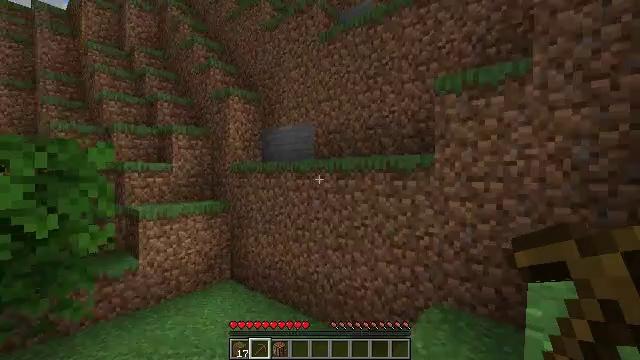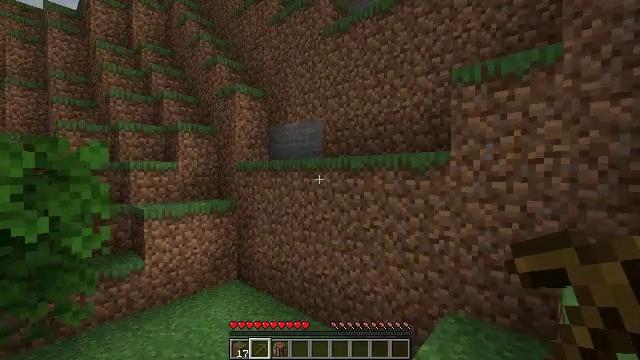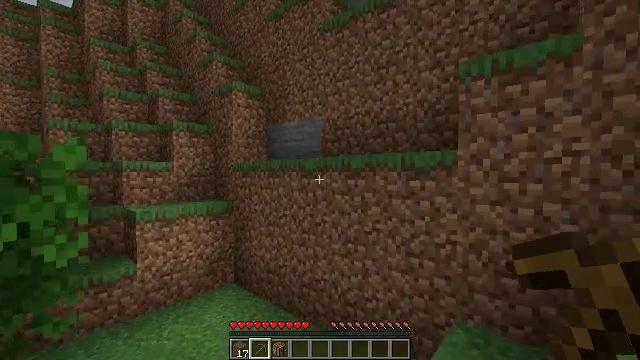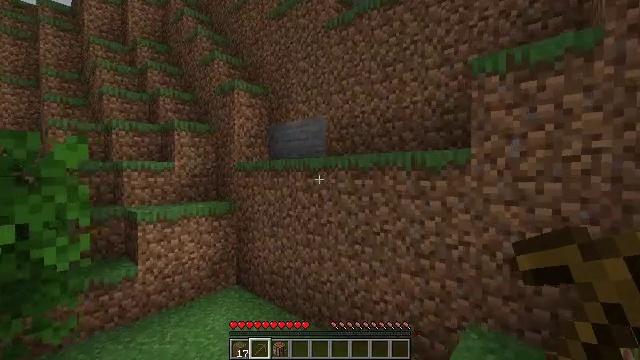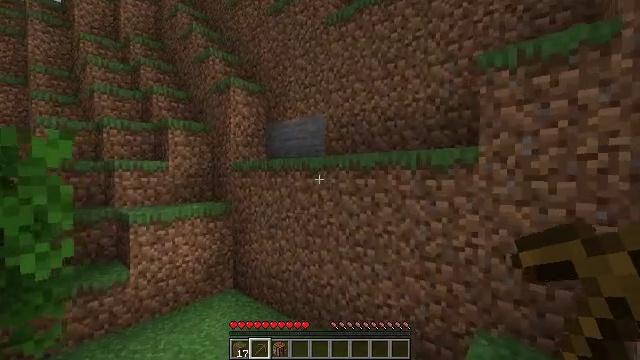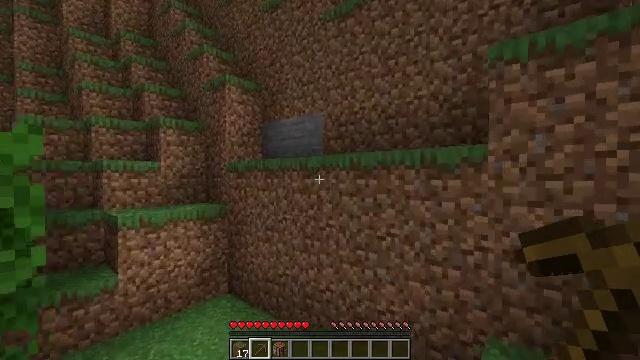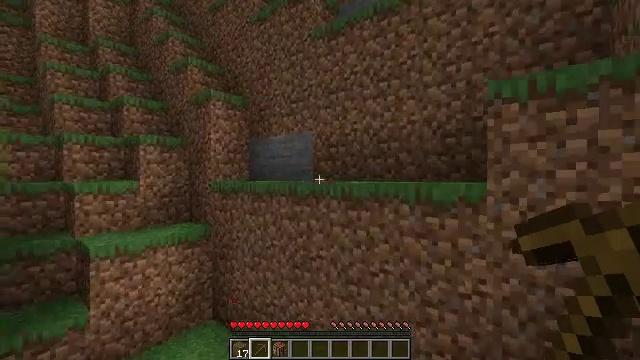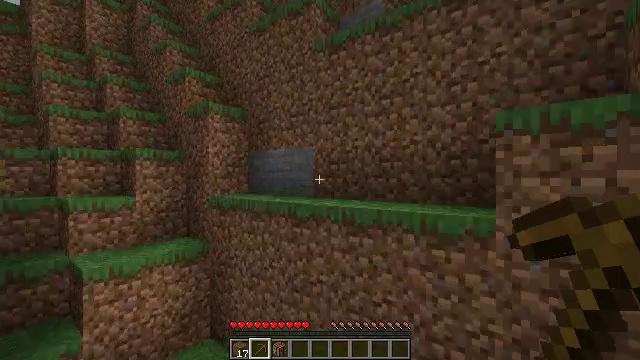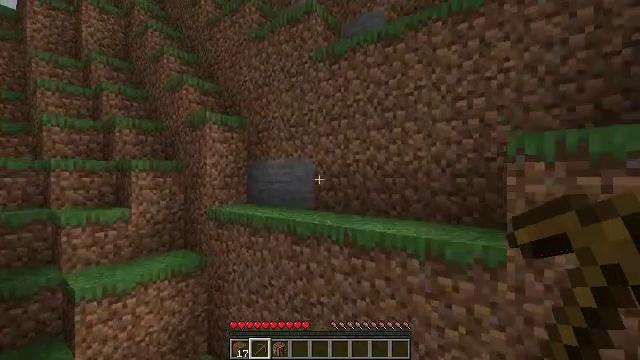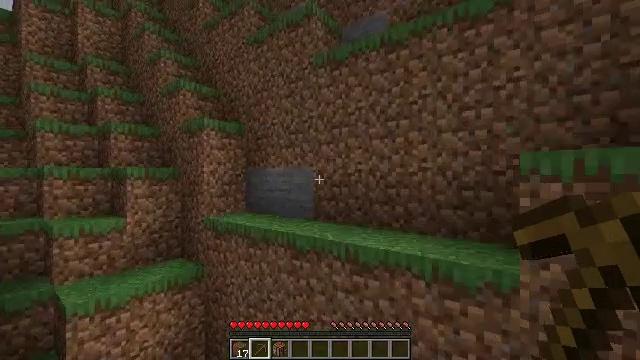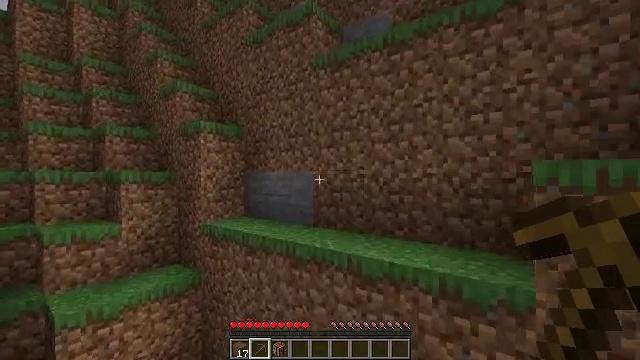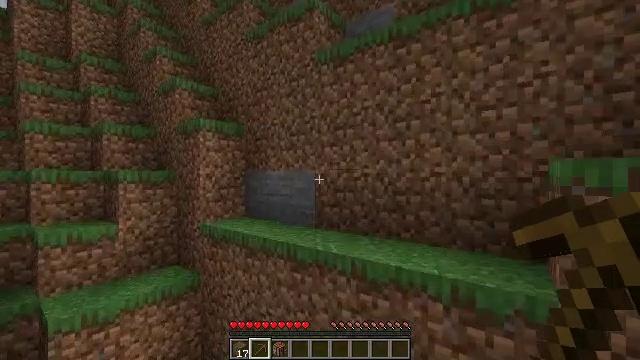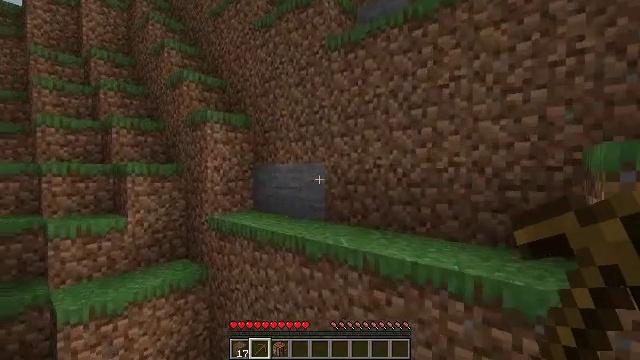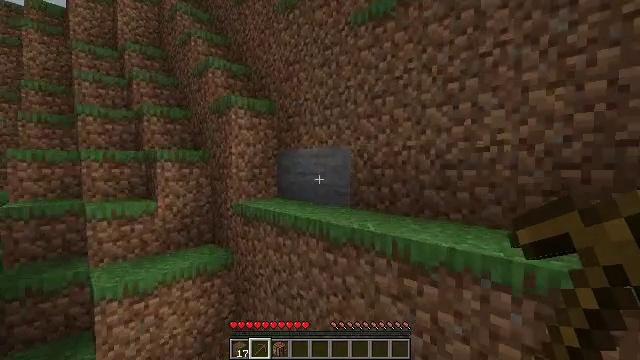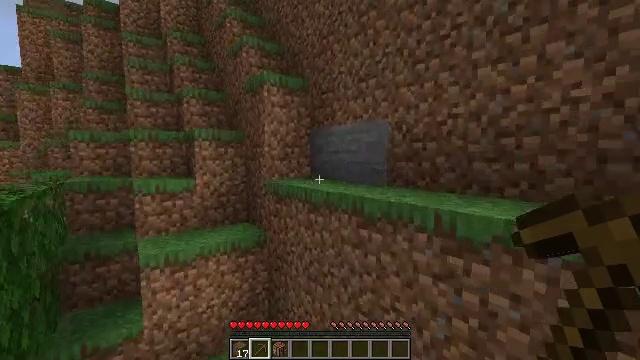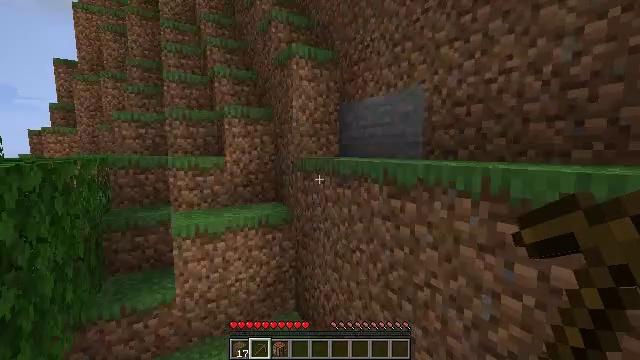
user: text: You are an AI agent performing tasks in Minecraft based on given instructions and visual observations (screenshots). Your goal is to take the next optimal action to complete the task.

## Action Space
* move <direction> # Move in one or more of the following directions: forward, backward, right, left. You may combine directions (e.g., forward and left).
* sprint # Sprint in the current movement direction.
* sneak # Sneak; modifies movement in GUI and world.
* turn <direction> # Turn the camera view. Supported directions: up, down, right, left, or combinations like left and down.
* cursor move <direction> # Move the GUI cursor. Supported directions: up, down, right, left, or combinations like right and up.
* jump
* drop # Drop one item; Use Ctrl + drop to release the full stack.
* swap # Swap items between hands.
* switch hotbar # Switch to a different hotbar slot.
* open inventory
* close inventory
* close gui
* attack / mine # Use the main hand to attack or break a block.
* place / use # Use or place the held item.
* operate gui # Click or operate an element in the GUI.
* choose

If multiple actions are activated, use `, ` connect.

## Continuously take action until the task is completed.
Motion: motion action
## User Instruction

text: Break the stone block.
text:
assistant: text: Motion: move forward, turn left
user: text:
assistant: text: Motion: move forward
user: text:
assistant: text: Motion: move forward
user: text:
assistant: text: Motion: move forward
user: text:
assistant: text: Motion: move forward, jump
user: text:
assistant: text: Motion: move forward, turn right, jump
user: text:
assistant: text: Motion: move forward, jump
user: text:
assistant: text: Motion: move forward, jump
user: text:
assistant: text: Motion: move forward
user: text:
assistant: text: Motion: move forward
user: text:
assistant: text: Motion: move forward
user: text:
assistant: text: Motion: move forward, turn left
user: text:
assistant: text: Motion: move forward, turn left and down
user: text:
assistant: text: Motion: move forward, turn left and down
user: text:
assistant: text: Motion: move forward, turn left and down
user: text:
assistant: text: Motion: move forward, turn left and down
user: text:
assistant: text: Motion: move forward
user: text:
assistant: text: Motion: move forward
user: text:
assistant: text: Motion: move forward
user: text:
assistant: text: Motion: move forward and move left
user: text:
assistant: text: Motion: move forward and move left
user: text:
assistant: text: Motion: move forward and move left
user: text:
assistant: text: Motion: move forward and move left, turn right and up
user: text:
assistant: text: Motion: move forward and move left
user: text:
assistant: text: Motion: move forward and move left, turn right and up
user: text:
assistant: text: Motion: move forward and move left, turn right and up
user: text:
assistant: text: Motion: move forward and move left, turn right and up
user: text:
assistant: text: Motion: move forward and move left, turn right and up
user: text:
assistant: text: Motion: move forward and move left, turn right and up
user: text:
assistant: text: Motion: move forward and move left, turn right and up